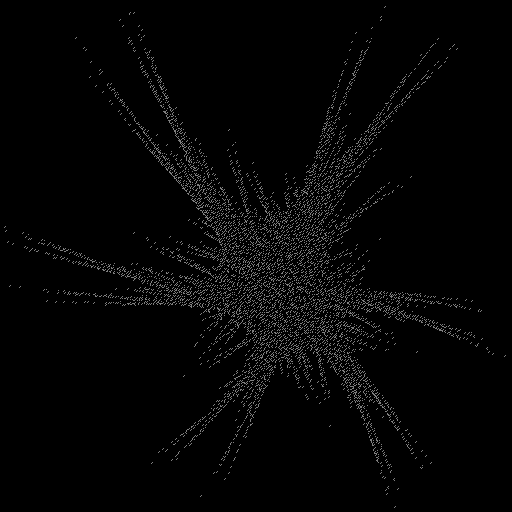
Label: gaku